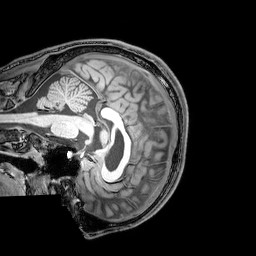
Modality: T1w
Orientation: sagittal
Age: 24
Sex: male
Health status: healthy
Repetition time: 0.081 s
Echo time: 0.037 s